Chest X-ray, PA view. Patient: 45 years old, sex F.
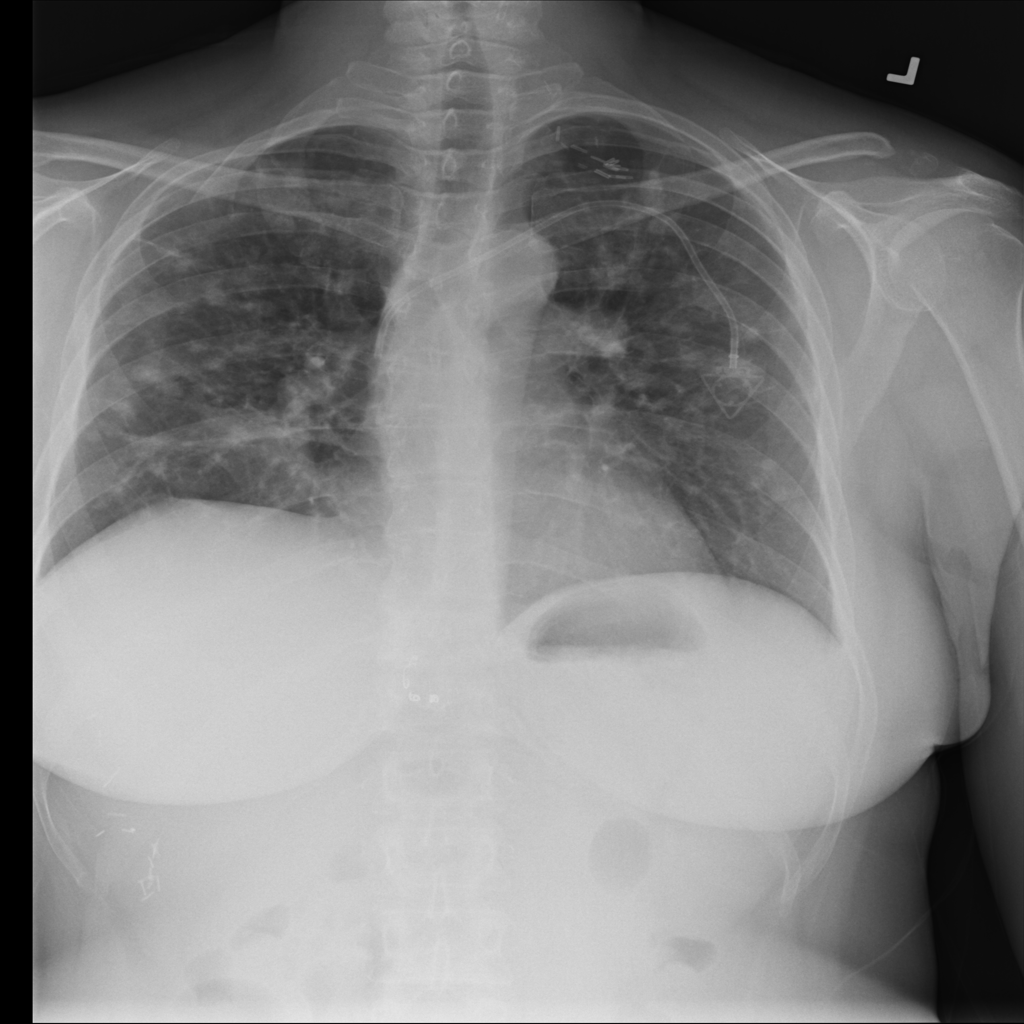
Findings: Infiltration, Nodule